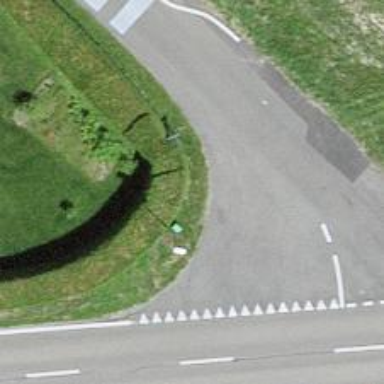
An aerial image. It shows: Hedge barrier.